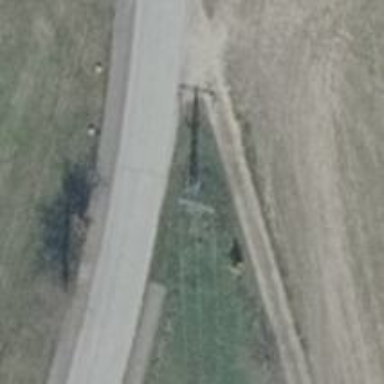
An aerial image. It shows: Power pole.